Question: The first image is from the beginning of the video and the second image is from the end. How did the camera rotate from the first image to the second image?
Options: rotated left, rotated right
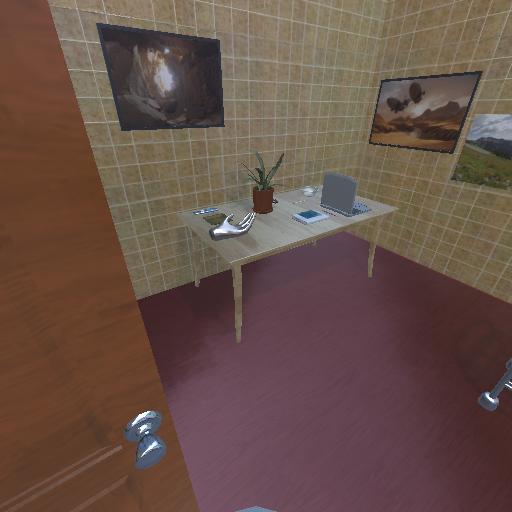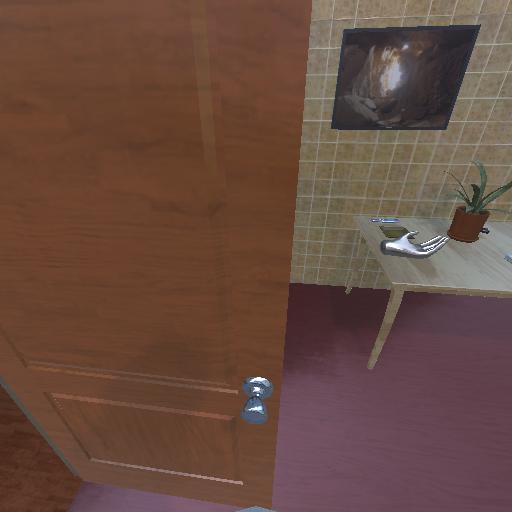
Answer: rotated left